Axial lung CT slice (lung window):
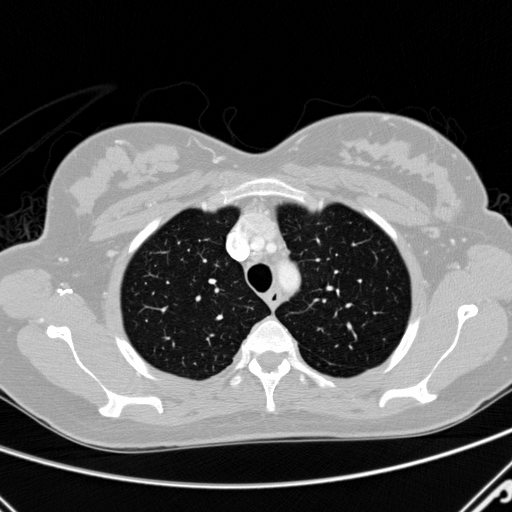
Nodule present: no